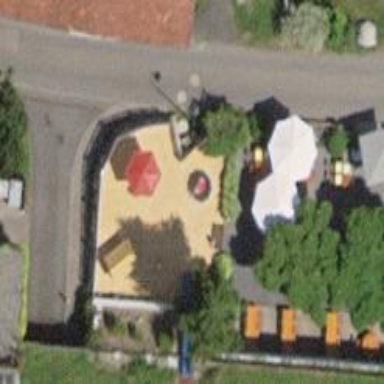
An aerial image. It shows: Playground area for leisure activities on the land.